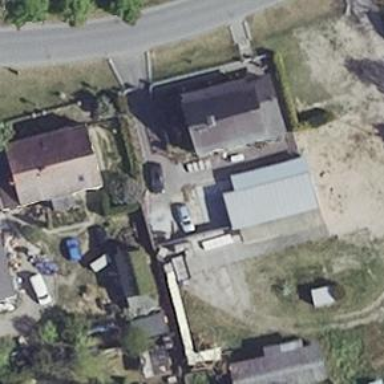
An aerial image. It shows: Shed.